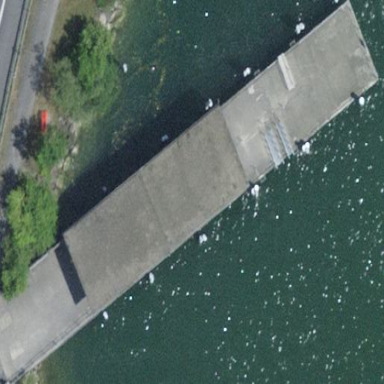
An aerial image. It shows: Concrete pier serving as ferry terminal with platform for public transport. The terminal includes mooring facilities for ferry boats.